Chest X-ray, PA view. Patient: 53 years old, sex F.
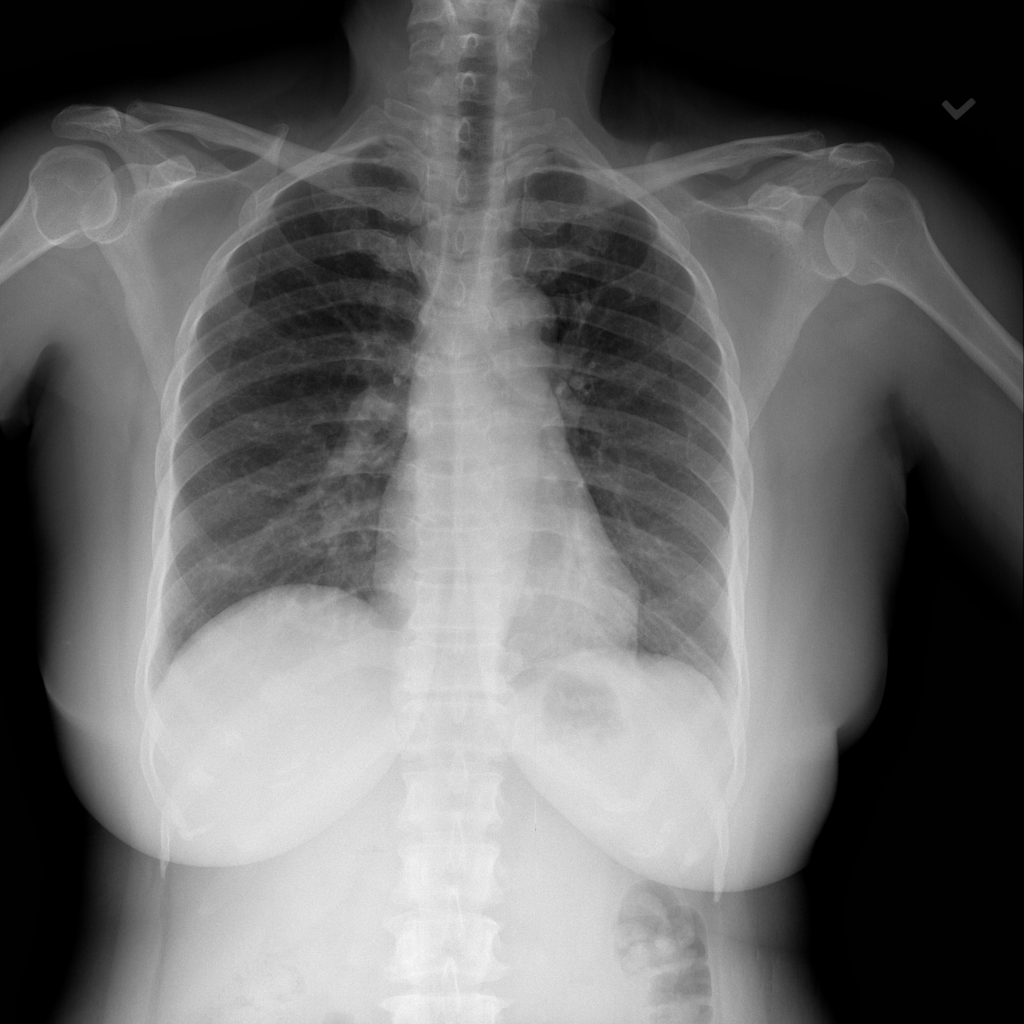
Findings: No Finding